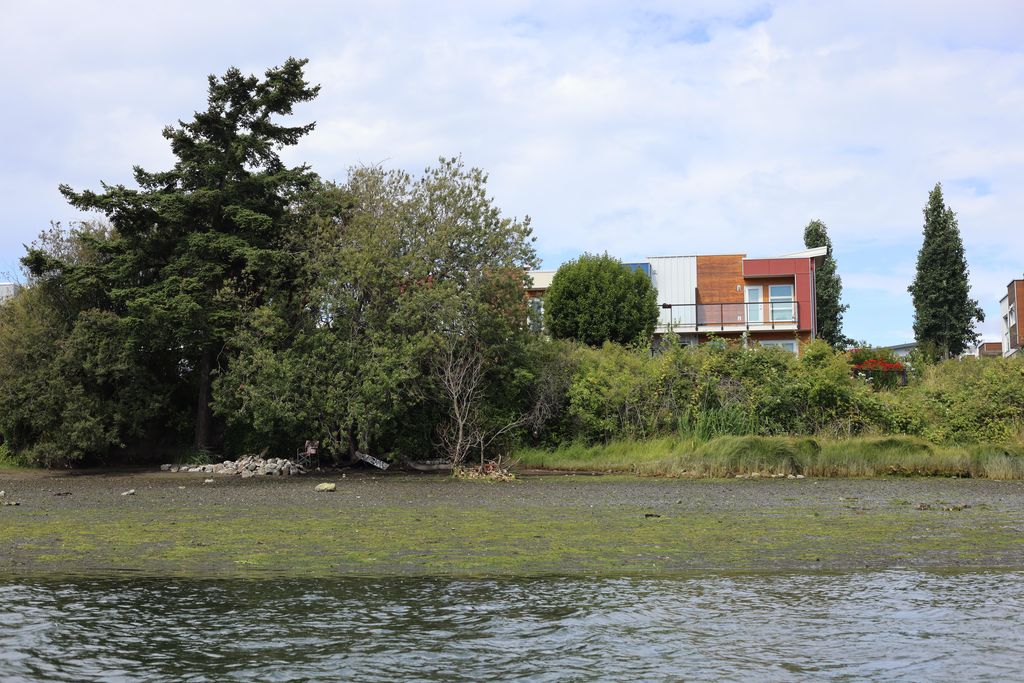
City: victoria